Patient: sex M, age 80
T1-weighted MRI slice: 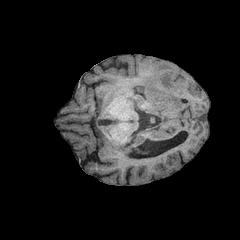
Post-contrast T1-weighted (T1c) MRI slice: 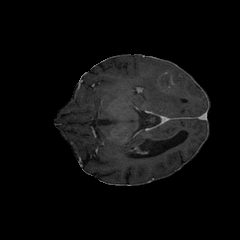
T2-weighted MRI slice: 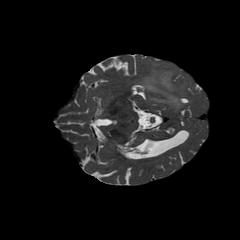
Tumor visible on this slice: yes
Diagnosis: Glioblastoma, IDH-wildtype
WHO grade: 4